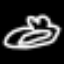
Label: frog